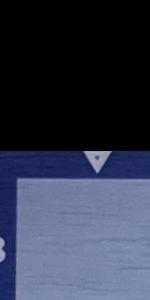
Label: Empty